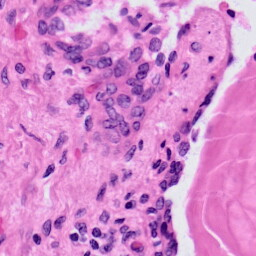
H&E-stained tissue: Prostate